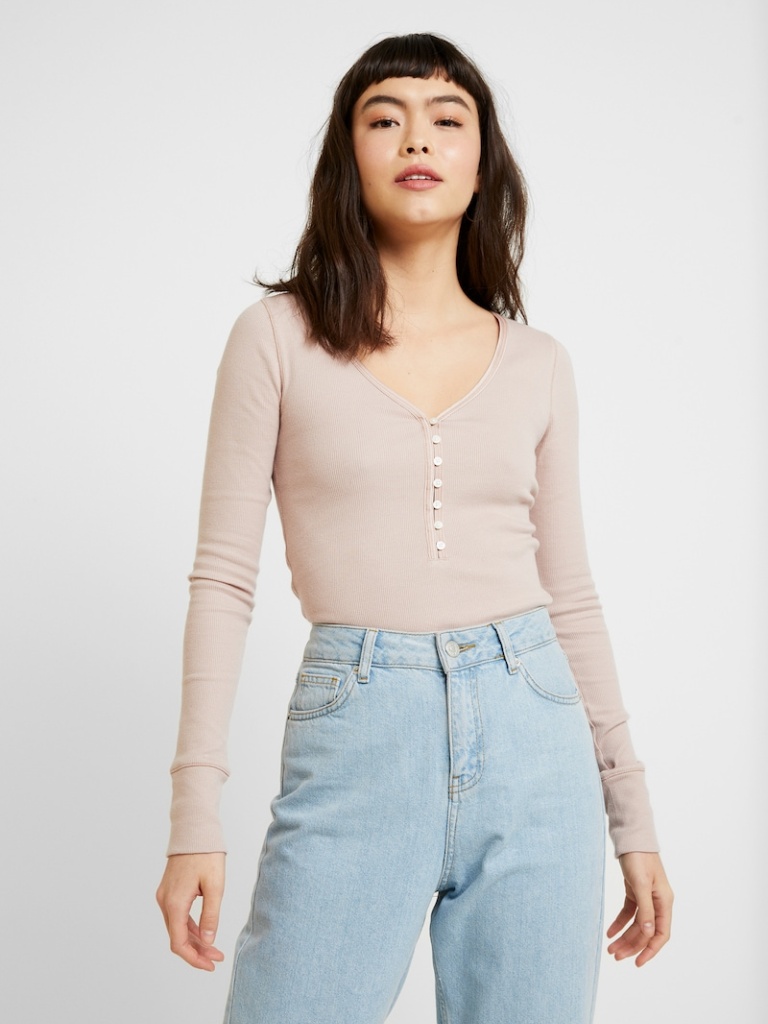
ribbed tight a long-sleeved with the sleeves down hip length Fully Tucked in v-neck henley